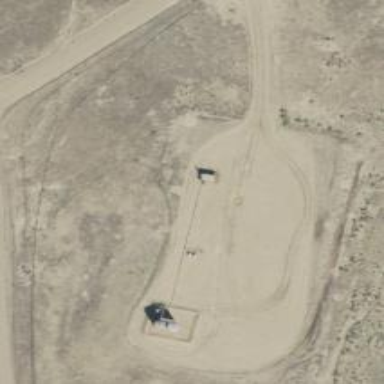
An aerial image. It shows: Petroleum well.